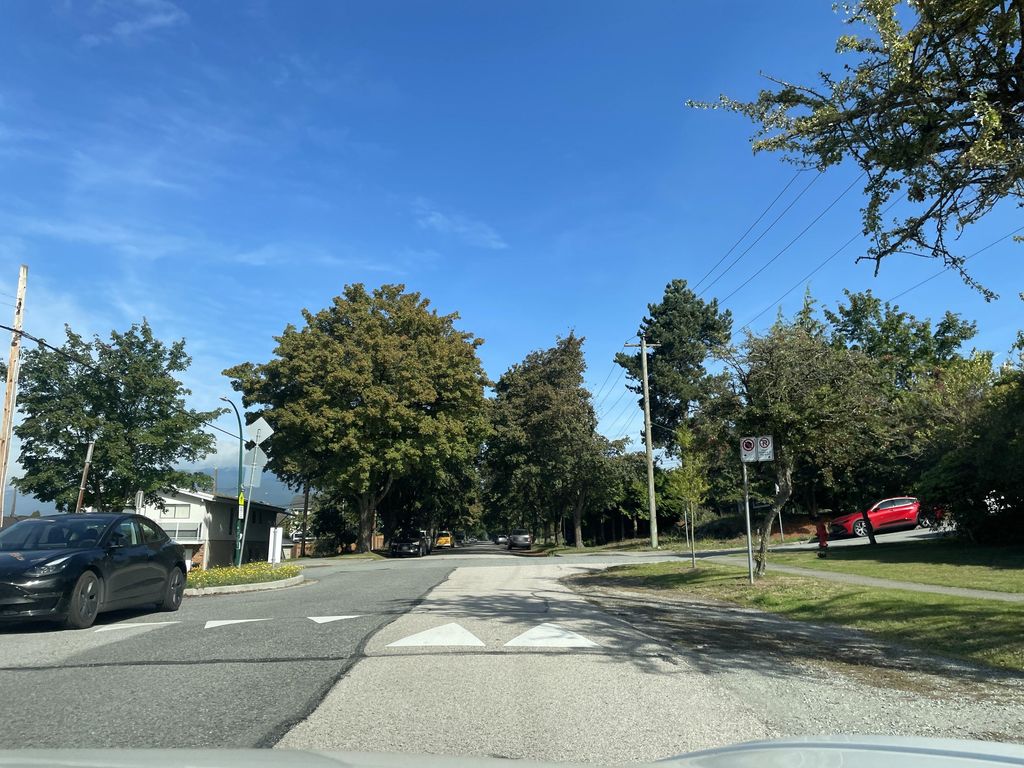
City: vancouver